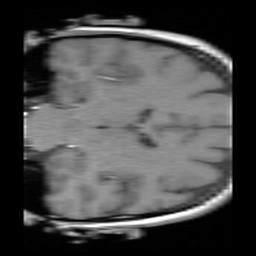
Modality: FLASH
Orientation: coronal
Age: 32
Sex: female
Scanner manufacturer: siemens
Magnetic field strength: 3 T
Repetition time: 0.245 s
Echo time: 0.0026 s